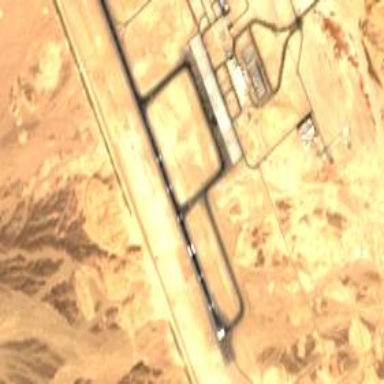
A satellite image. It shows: Asphalt taxiway at the airport area.